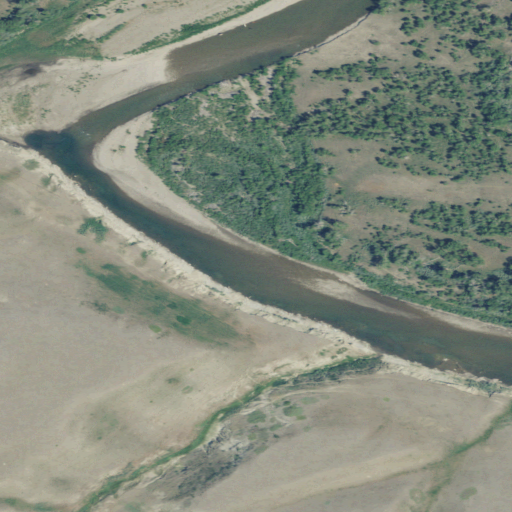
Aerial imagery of valley in Montana named Kipps Coulee containing shrub, grassland, open water, and woody wetlands